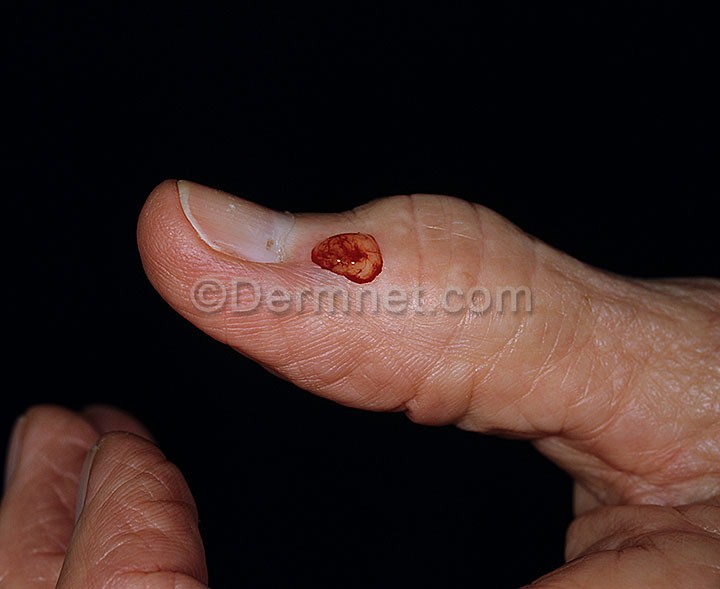
Disease: Nail Fungus and other Nail Disease